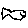
Label: fish